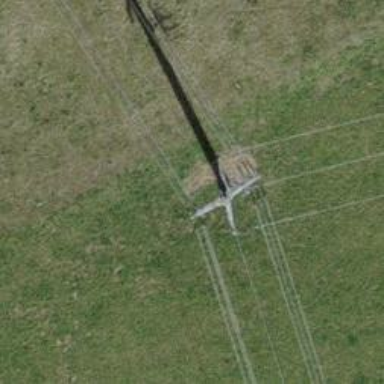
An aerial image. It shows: Minor power line.